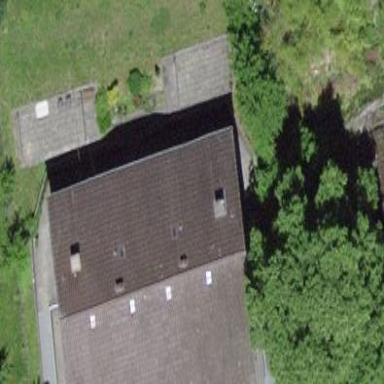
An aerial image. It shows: Gabled roof on residential building.